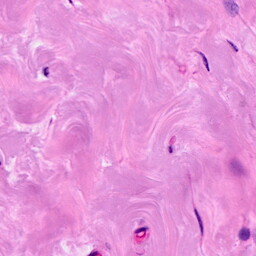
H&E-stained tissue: Breast